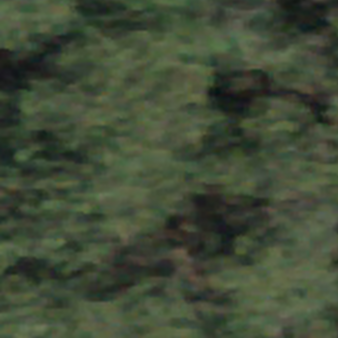
Label: other